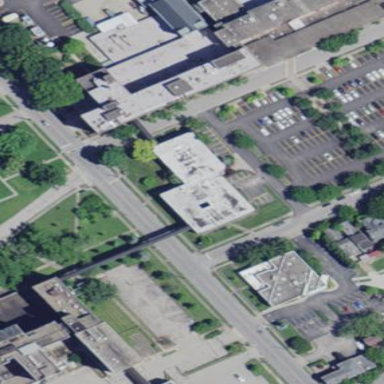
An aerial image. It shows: Building.